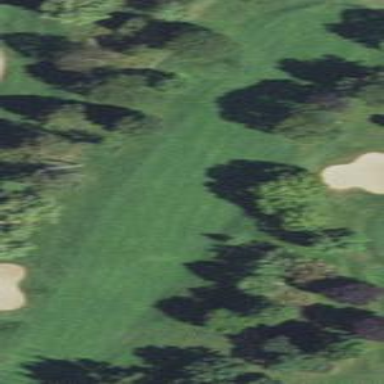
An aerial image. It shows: Well-maintained grassy area designated as golf fairway. It is part of golf sport facility.